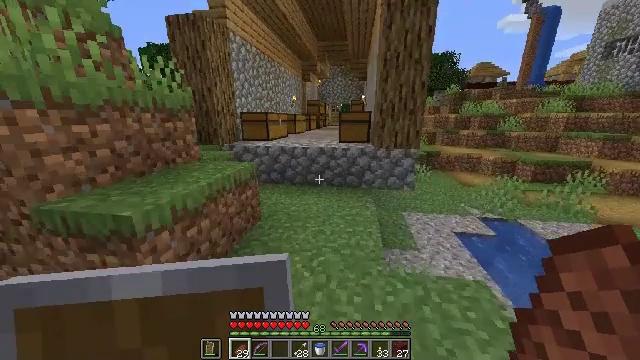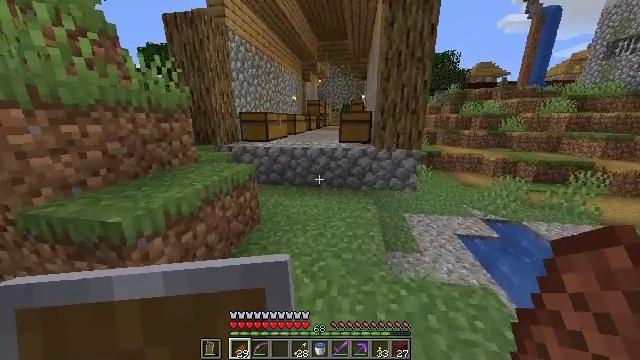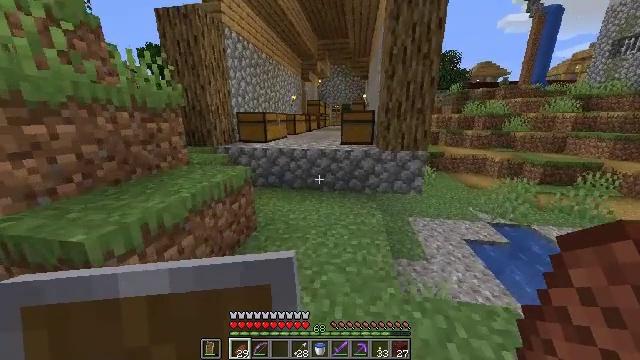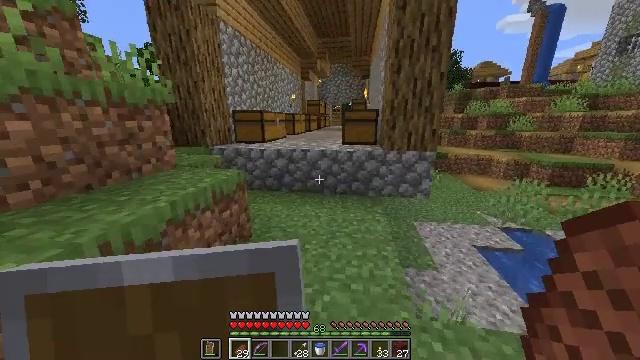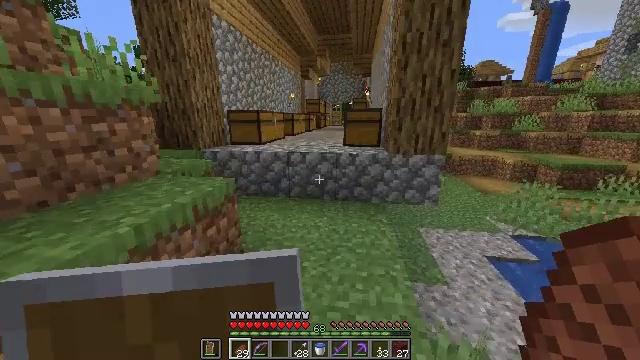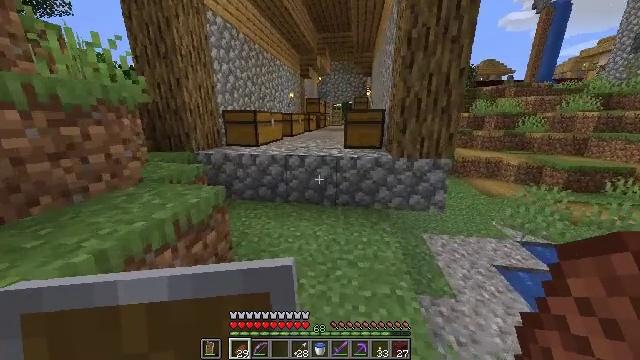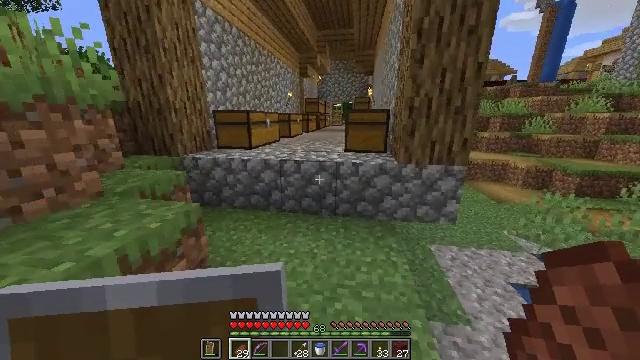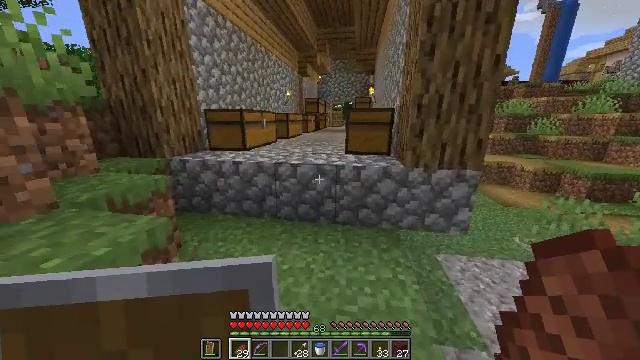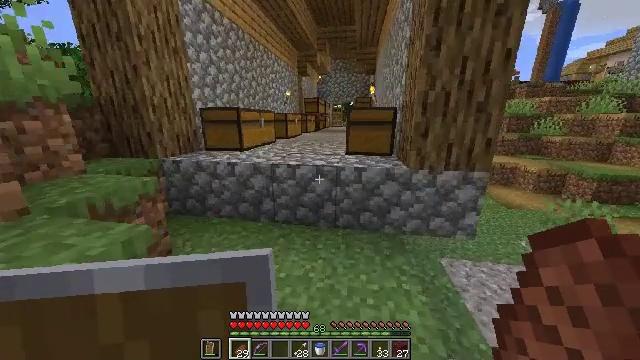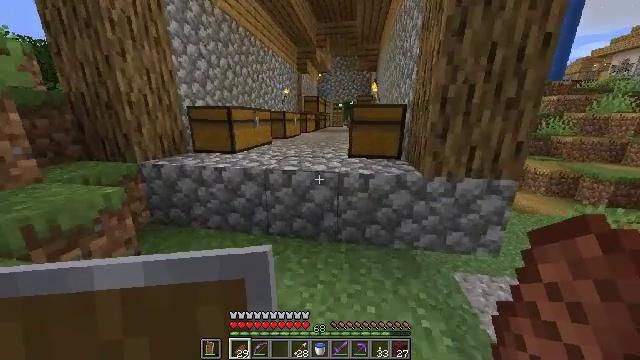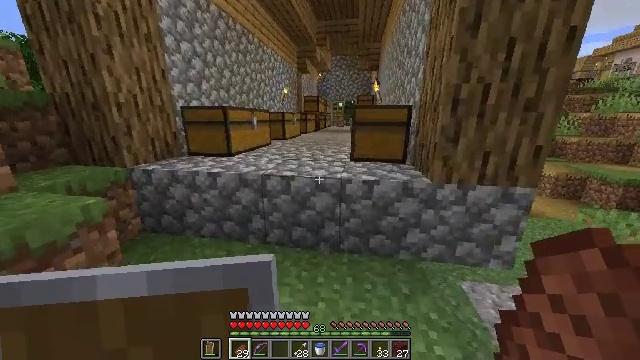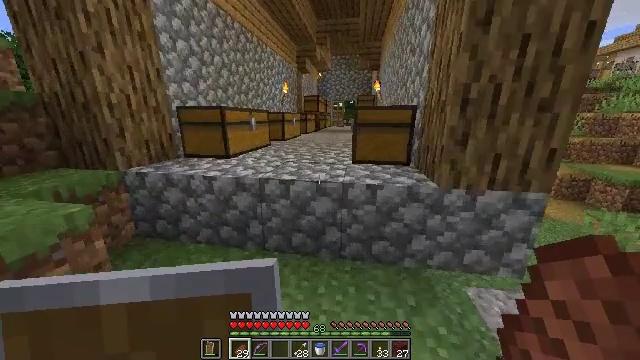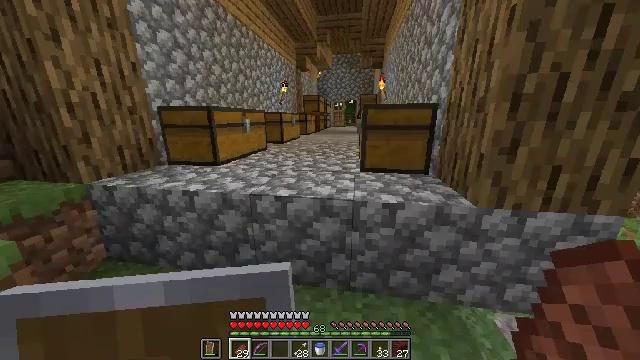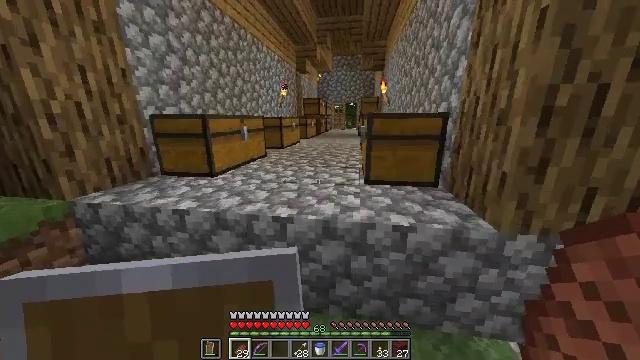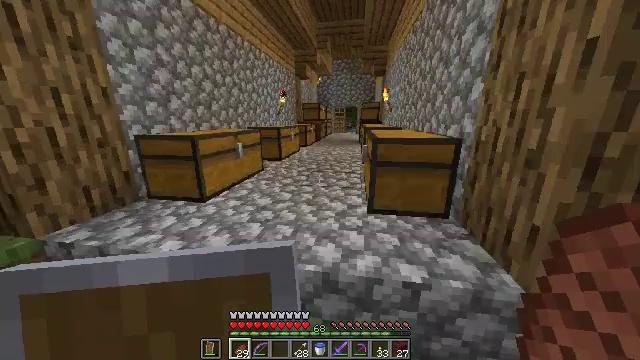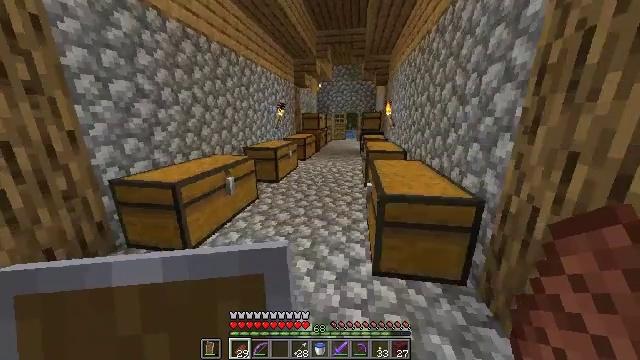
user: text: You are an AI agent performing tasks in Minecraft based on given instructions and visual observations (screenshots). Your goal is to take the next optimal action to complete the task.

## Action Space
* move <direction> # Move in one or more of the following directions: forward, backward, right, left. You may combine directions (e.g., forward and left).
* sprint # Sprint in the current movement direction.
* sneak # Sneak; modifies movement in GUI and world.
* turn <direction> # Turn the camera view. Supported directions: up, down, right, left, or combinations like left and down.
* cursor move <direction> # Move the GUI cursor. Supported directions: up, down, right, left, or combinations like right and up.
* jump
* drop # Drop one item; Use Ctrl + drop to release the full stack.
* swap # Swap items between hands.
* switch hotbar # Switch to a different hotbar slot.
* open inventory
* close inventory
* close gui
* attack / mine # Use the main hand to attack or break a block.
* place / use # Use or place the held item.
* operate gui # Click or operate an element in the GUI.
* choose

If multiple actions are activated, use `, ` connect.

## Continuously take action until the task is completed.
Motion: motion action
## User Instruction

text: Harvest a pumpkin from the field.
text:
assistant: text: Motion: move forward
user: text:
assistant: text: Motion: move forward
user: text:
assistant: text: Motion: move forward
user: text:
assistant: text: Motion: move forward
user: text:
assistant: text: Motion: move forward
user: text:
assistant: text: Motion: move forward
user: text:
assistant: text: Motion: move forward
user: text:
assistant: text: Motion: move forward
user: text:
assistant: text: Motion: move forward
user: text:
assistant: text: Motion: move forward
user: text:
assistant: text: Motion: move forward
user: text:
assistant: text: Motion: move forward
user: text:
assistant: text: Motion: move forward, jump
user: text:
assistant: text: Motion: move forward, jump
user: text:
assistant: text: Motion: move forward, jump
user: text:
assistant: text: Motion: move forward
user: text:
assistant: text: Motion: move forward
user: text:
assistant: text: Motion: move forward
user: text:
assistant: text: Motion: move forward
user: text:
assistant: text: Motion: move forward
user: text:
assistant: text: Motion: move forward
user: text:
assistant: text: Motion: move forward
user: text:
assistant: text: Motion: move forward
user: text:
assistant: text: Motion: move forward, turn right
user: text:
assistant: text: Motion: move forward, turn right
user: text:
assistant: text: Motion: move forward, turn right
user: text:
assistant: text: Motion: move forward
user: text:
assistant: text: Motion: move forward
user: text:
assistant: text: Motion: move forward
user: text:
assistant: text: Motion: move forward